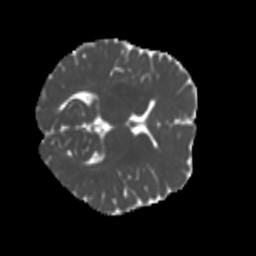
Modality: MD
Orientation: axial
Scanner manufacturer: siemens
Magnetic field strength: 3 T
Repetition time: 4 s
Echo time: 0.0594 s